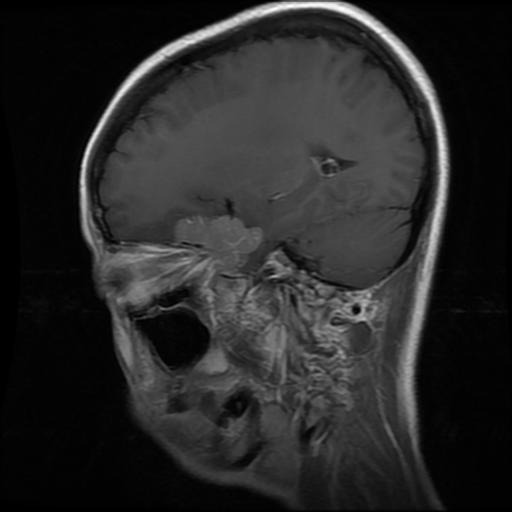
Label: meningioma